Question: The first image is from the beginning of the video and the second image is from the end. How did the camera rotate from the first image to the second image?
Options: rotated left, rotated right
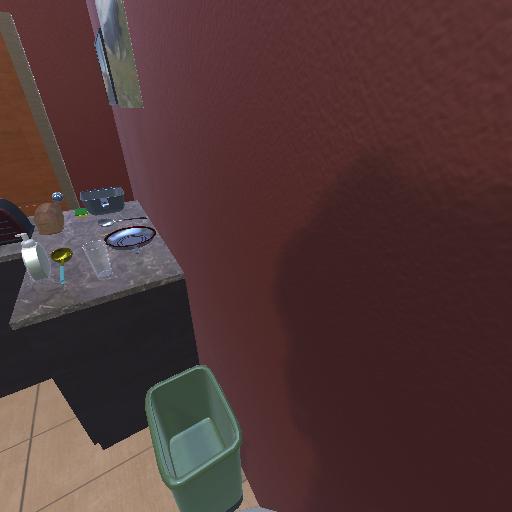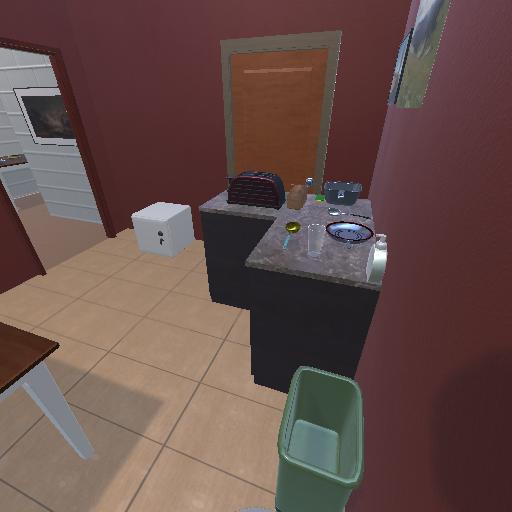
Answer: rotated left